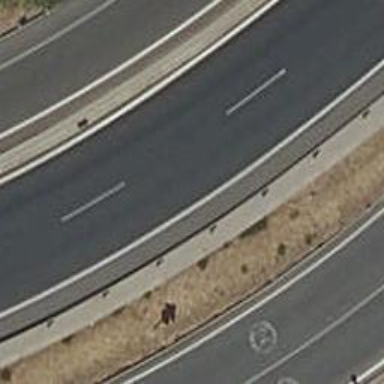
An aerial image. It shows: Motorway link.